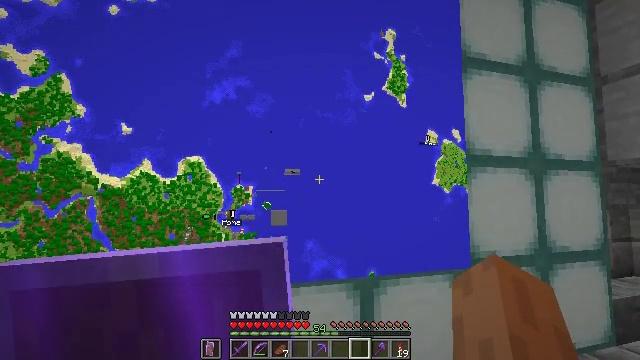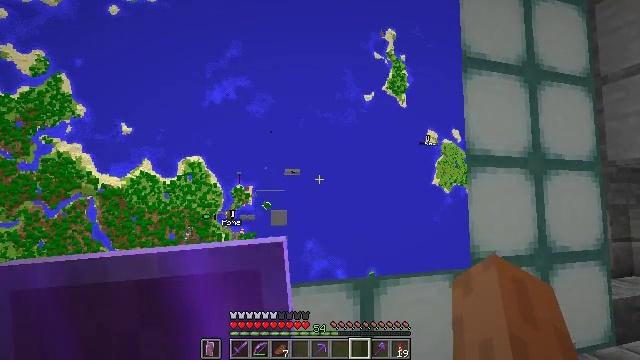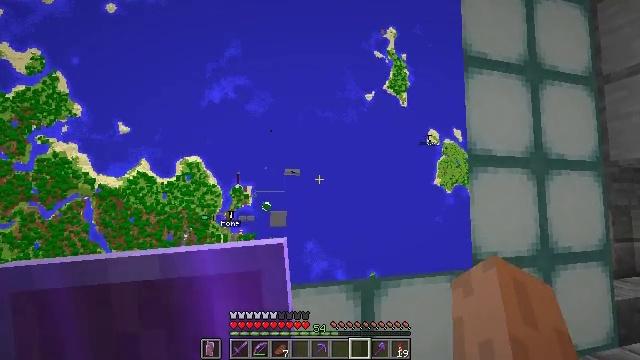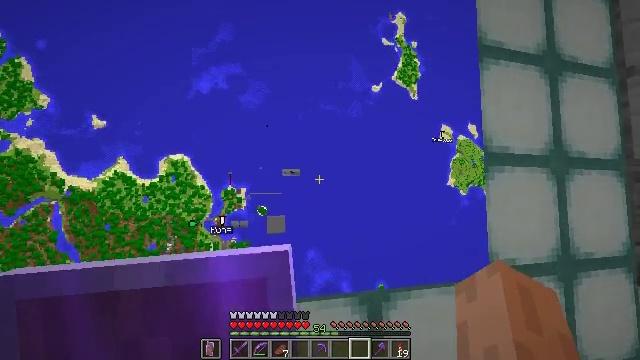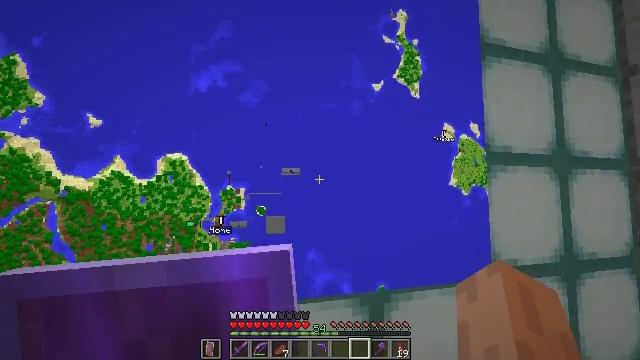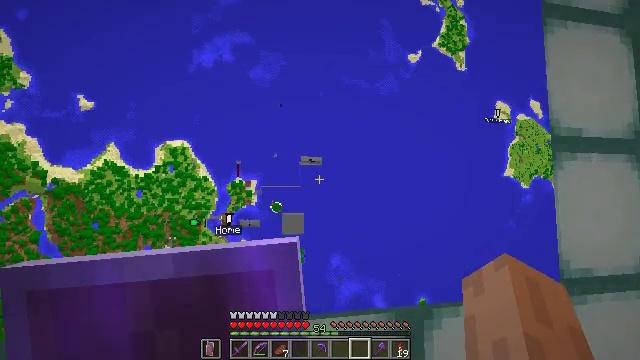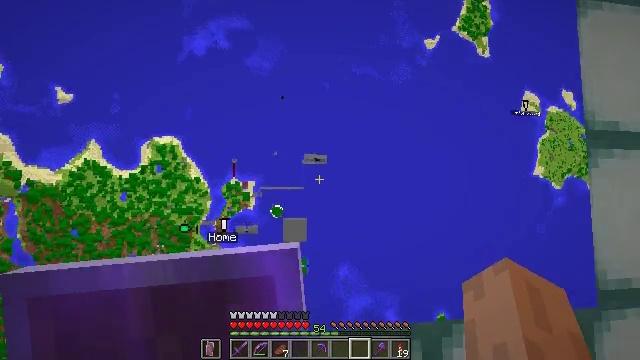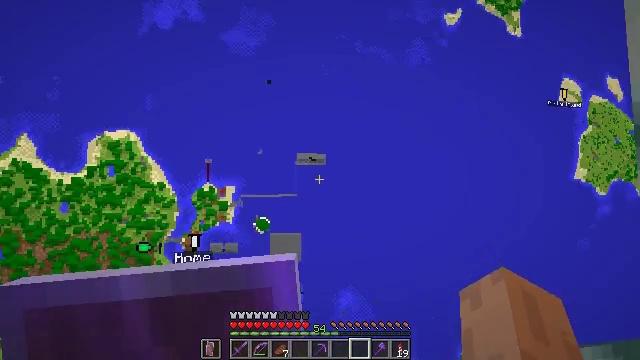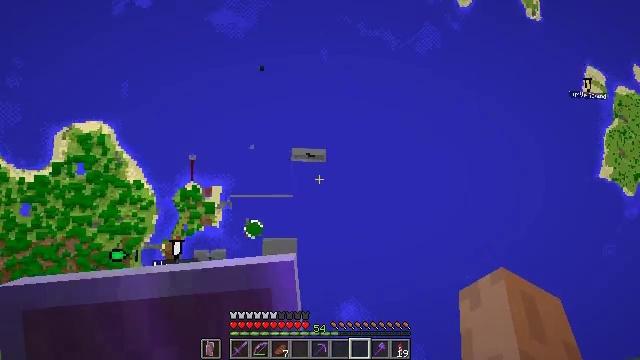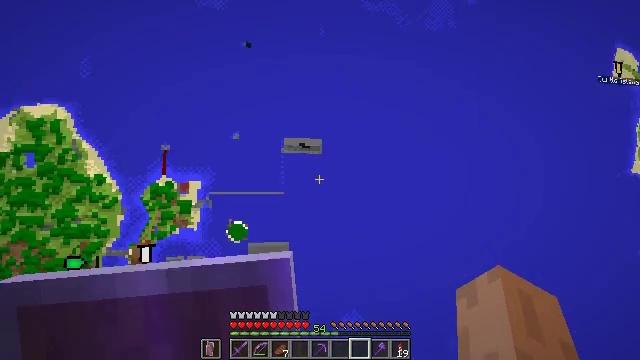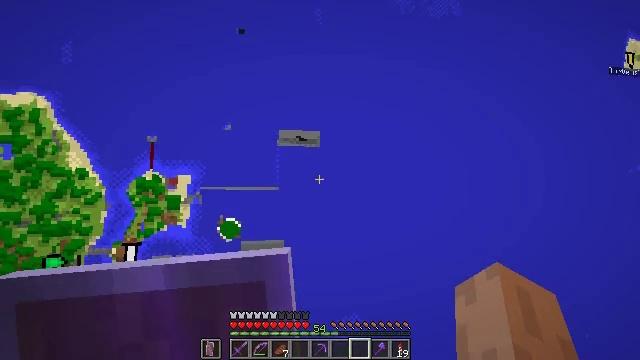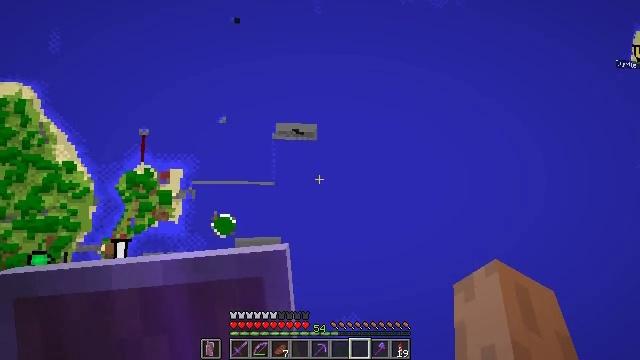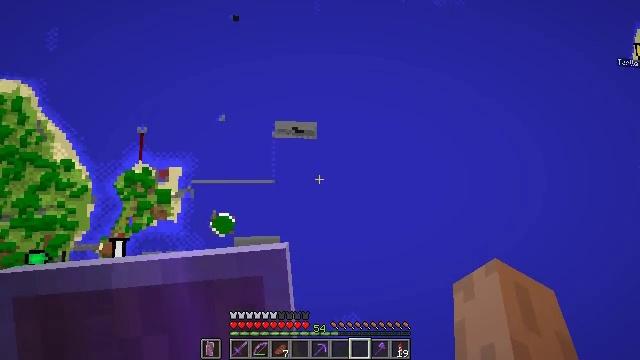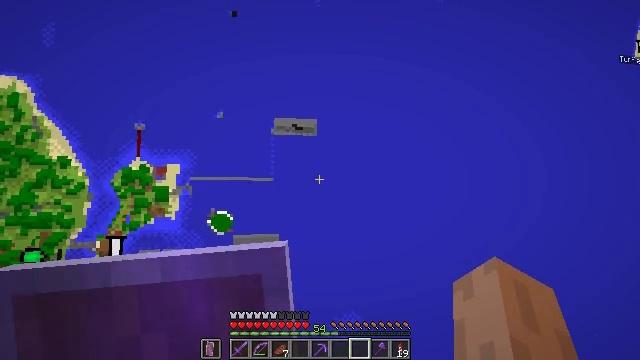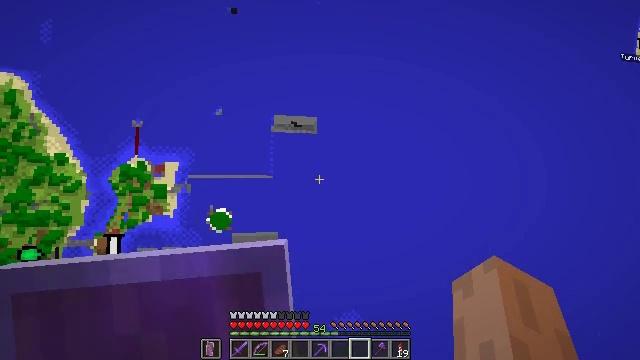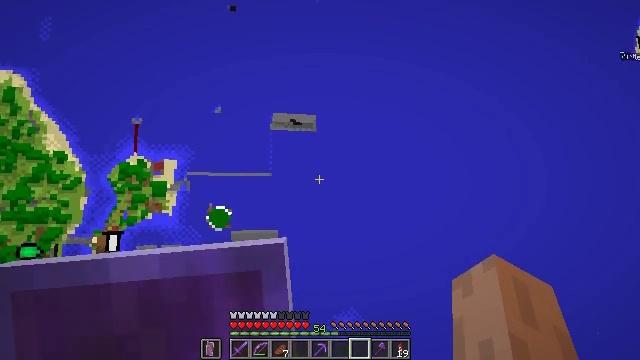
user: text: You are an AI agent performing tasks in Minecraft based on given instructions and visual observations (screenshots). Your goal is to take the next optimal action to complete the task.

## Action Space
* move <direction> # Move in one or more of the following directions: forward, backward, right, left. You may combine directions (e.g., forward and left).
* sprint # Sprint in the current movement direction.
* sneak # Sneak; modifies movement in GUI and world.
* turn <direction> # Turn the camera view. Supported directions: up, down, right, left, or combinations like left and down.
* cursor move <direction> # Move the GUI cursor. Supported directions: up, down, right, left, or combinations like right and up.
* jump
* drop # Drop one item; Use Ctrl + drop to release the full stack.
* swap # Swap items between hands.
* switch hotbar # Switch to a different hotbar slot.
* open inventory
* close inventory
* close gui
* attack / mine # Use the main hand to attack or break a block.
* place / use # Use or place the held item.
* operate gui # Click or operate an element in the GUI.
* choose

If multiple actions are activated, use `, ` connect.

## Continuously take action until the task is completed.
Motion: motion action
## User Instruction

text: Hunt aquatic mobs.
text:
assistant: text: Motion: no_op
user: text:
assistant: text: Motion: move forward
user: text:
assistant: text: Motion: move forward
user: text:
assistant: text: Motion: move forward
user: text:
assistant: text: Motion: move forward, turn left
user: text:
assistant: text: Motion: move forward, turn left
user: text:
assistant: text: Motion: move forward
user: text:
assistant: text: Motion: no_op
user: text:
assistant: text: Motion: no_op
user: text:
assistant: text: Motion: no_op
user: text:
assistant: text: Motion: no_op
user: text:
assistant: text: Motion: no_op
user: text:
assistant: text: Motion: no_op
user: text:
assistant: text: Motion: no_op
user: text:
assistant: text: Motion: no_op
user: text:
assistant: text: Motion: no_op
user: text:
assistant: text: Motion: no_op
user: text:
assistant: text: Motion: no_op
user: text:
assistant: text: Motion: no_op
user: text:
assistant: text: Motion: no_op
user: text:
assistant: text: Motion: no_op
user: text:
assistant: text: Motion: no_op
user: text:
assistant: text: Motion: no_op
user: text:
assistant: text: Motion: no_op
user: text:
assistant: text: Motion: no_op
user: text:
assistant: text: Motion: no_op
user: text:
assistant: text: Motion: no_op
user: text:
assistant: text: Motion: no_op
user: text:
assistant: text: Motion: no_op
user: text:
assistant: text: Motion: no_op